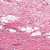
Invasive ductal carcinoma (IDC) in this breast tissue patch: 0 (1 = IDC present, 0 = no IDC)